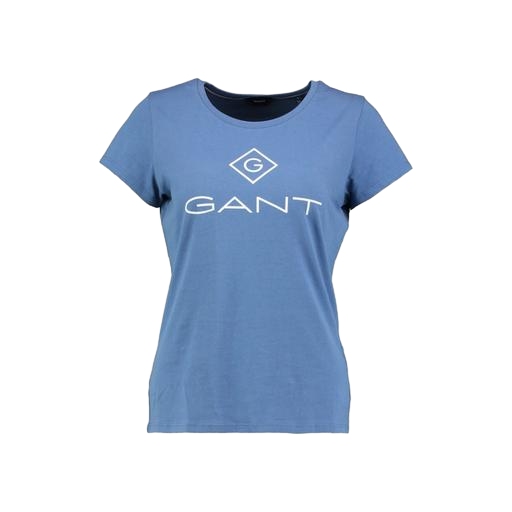
t-shirt classique light blue, blue logo print t-shirt, blue logo jersey tee, white background